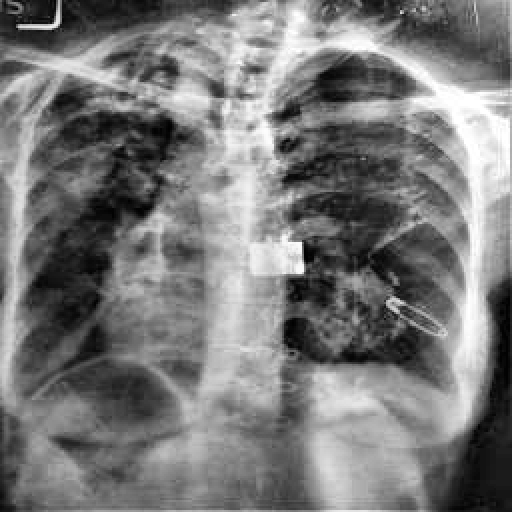
Finding: TUBERCULOSIS